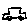
Label: car